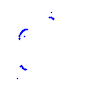
Particle: pion